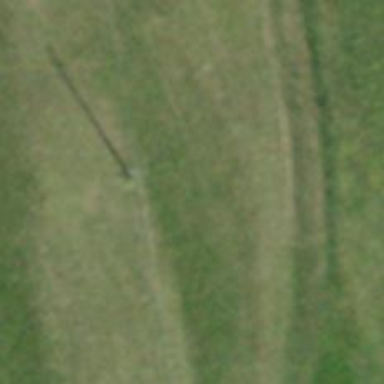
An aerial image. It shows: Power pole.